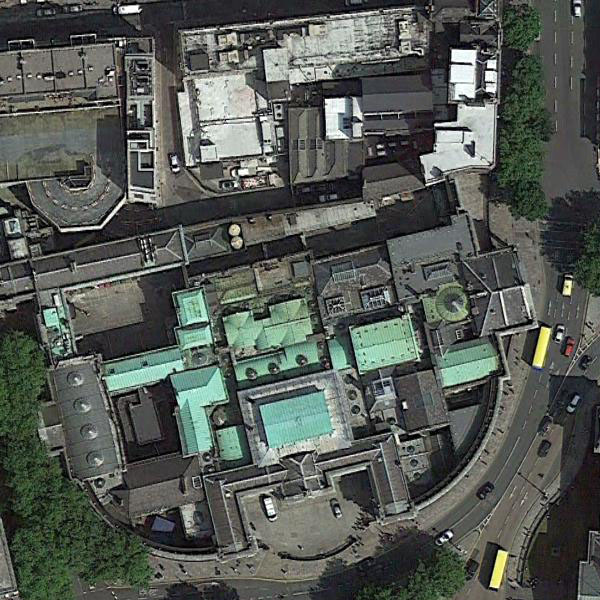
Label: Church